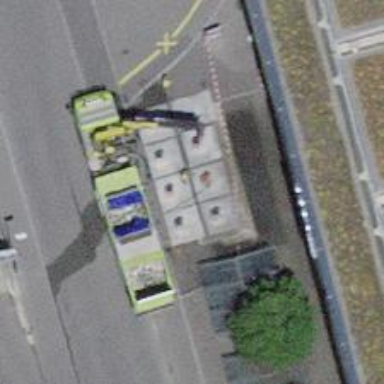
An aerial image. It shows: Recycling container at amenity designated for recycling.